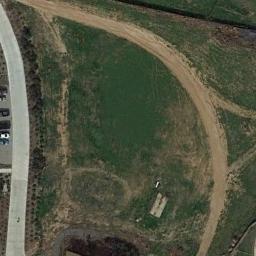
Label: meadow